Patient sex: M
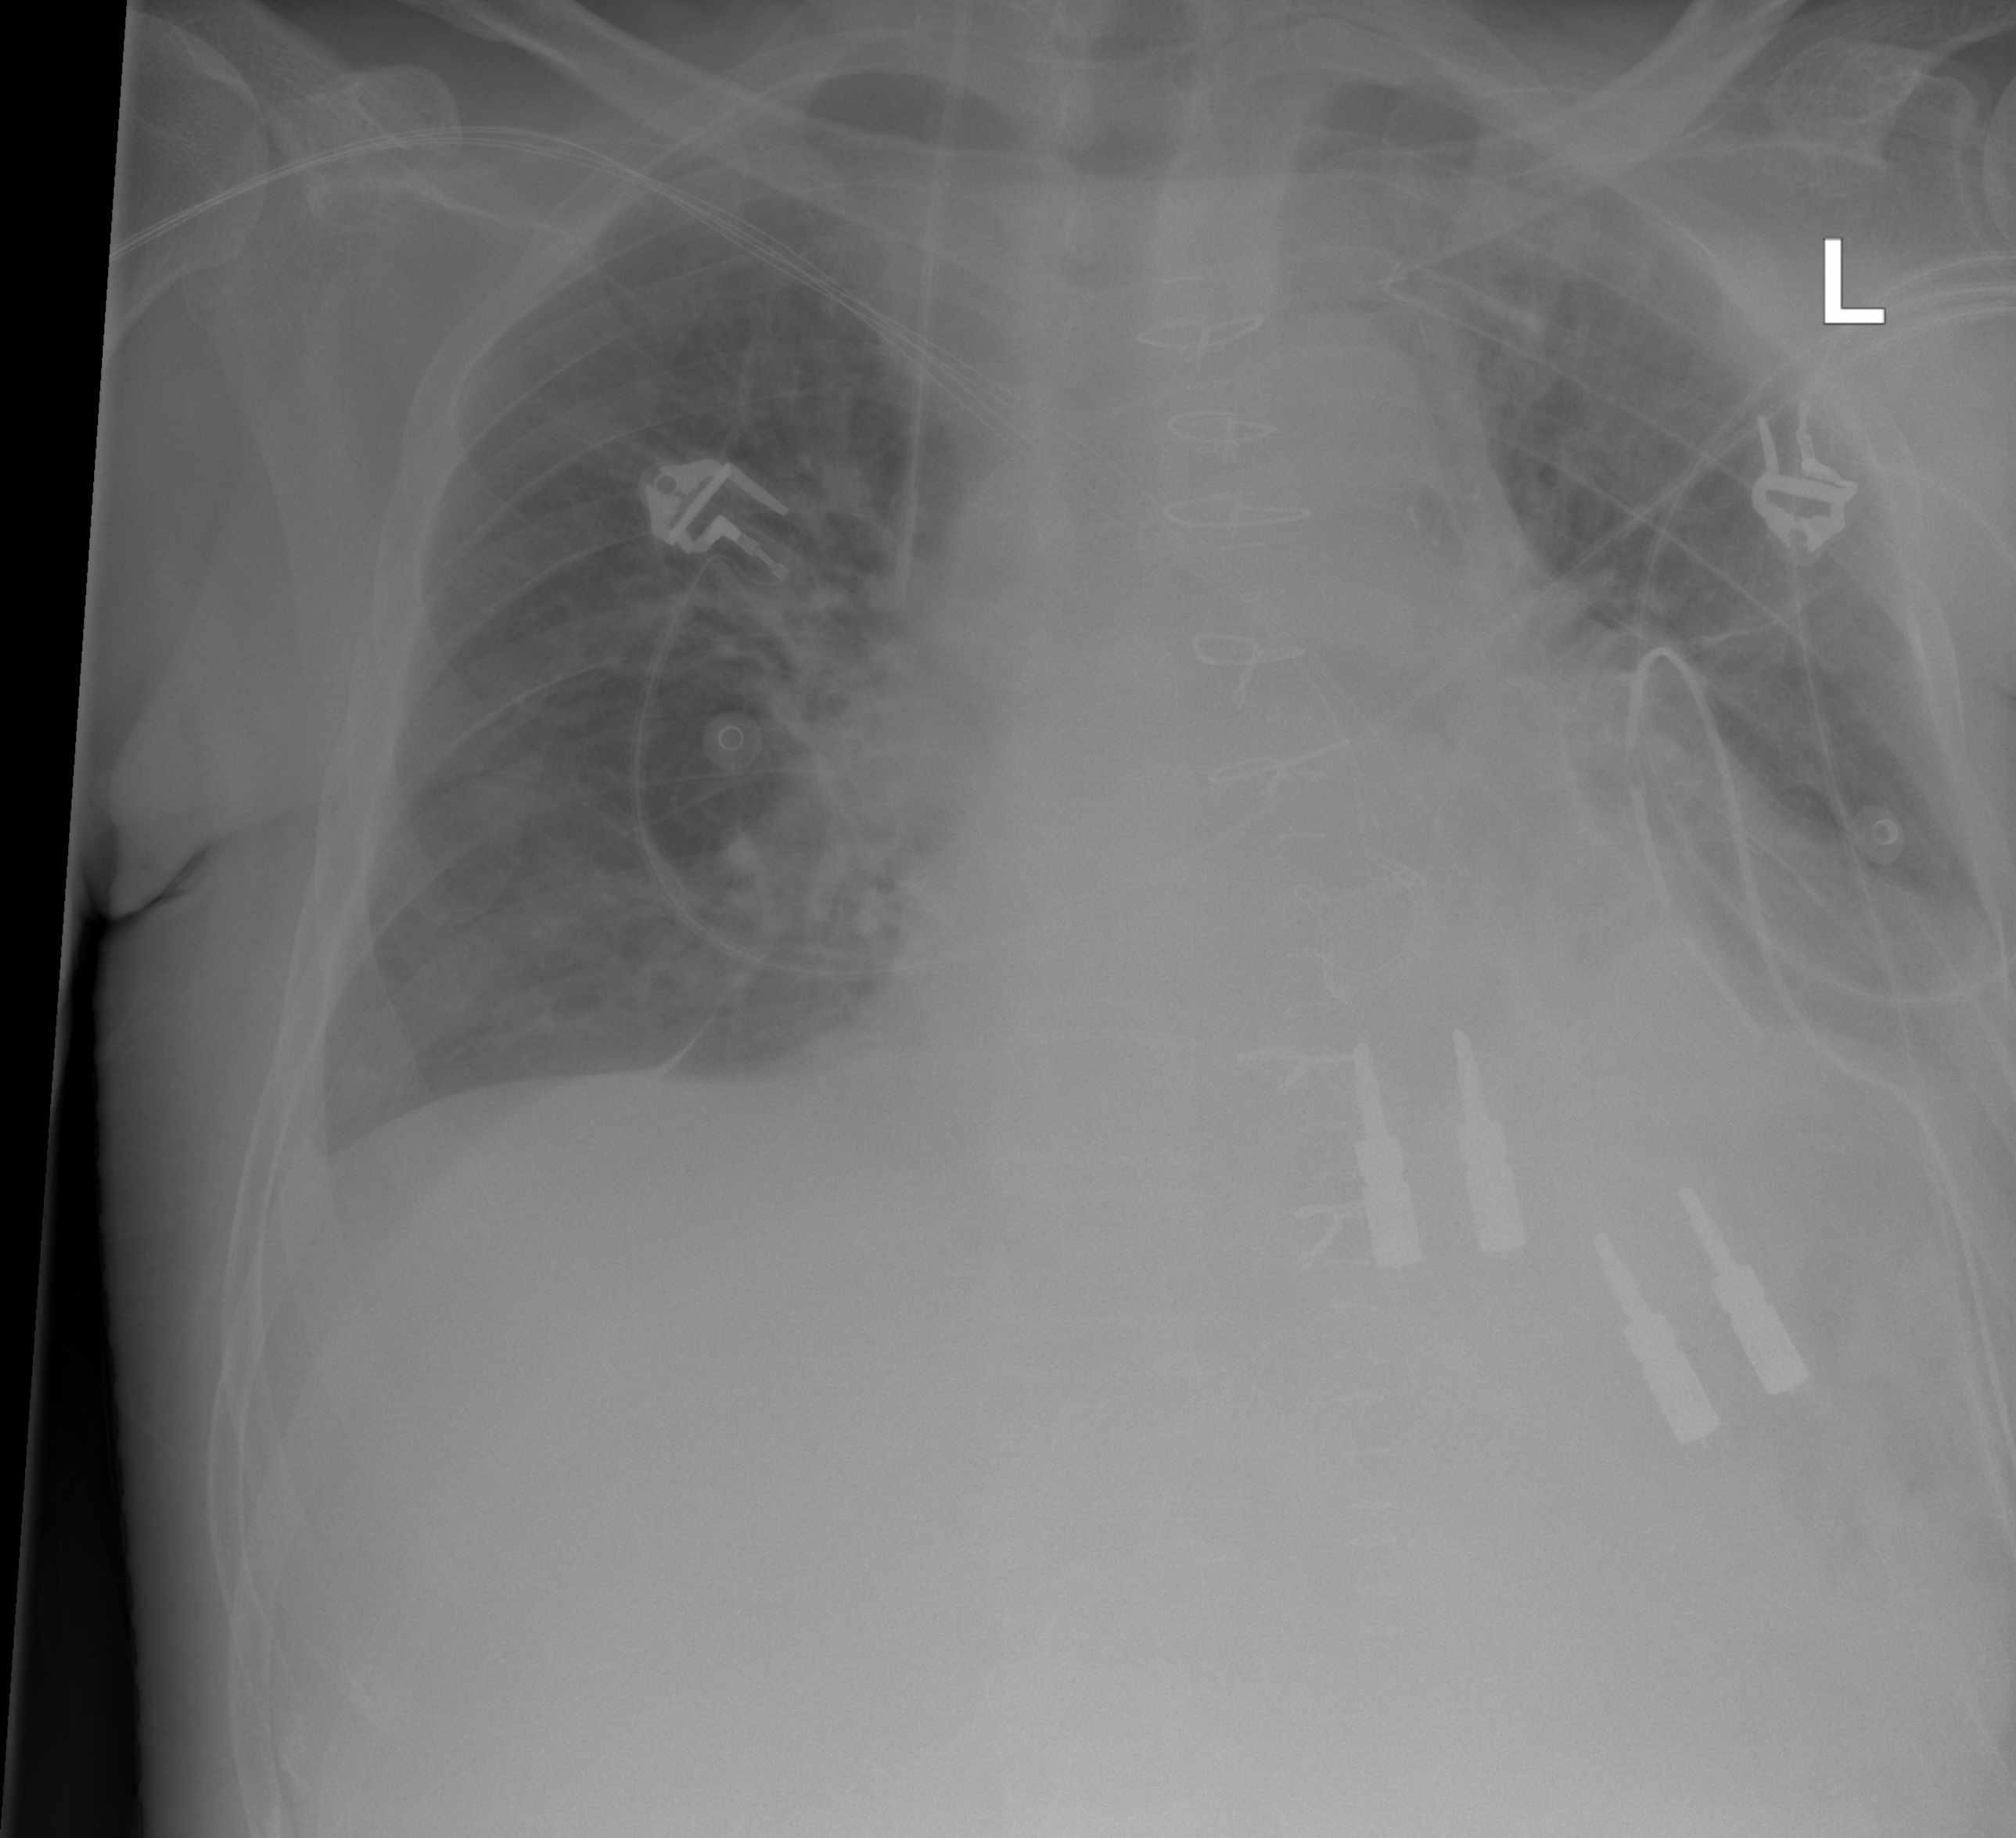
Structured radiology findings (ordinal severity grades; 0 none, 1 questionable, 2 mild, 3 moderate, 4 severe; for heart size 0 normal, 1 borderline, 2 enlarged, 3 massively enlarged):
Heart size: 2
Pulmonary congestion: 2
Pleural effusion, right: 0
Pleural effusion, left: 0
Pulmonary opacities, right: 0
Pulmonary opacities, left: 0
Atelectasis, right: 0
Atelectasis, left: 2